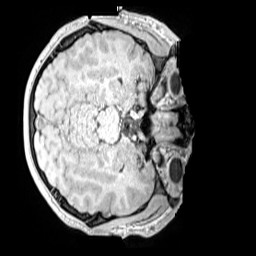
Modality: MP2RAGE
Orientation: axial
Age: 12
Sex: male
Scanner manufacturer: siemens
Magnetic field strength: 3 T
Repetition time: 4 s
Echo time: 0.00299 s